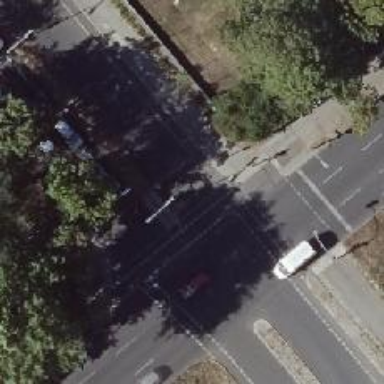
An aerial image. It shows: Tertiary road with asphalt surface. There is cycle track on the right side of the road.